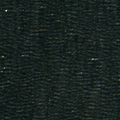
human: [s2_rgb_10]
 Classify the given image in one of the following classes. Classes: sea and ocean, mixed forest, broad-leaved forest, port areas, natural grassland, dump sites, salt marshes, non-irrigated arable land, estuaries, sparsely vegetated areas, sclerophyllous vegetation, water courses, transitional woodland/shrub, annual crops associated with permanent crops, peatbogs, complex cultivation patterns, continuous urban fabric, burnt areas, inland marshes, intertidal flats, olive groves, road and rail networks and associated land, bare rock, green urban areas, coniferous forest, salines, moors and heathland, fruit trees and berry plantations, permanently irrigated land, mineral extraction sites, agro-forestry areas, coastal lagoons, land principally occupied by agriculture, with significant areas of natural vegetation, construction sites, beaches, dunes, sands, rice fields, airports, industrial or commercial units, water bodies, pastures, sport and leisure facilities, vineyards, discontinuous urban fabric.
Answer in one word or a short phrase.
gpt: sea and ocean